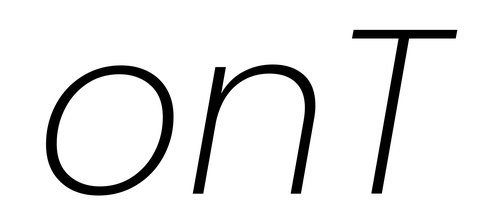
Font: Poppins-ExtraLightItalic